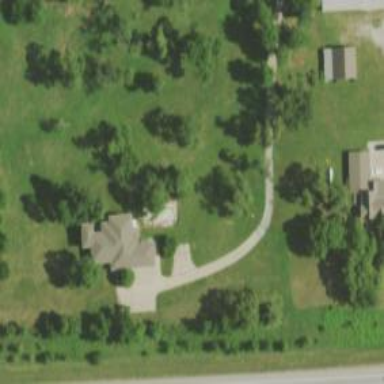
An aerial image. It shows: Driveway.